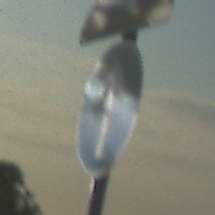
Verkehrszeichen: VorgeschriebeneFahrtrichtungGeradeaus
Zusatzzeichen oben: Lichtzeichenanlage
Umgebung: Outdoor, Nature
Tageszeit: MorningAfternoon
Wetter: Clear
Licht: Natural
Jahreszeit: NotSpecified
Kontrast: HighContrast